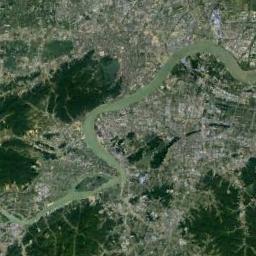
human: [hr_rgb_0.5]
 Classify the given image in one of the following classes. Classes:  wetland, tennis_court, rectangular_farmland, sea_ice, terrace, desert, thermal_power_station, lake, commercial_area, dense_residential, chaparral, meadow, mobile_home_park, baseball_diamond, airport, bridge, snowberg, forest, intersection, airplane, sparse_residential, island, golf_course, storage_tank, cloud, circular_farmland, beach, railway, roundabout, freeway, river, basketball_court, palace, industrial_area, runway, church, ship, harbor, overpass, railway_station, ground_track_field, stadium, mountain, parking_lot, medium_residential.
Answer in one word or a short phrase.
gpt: river